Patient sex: F
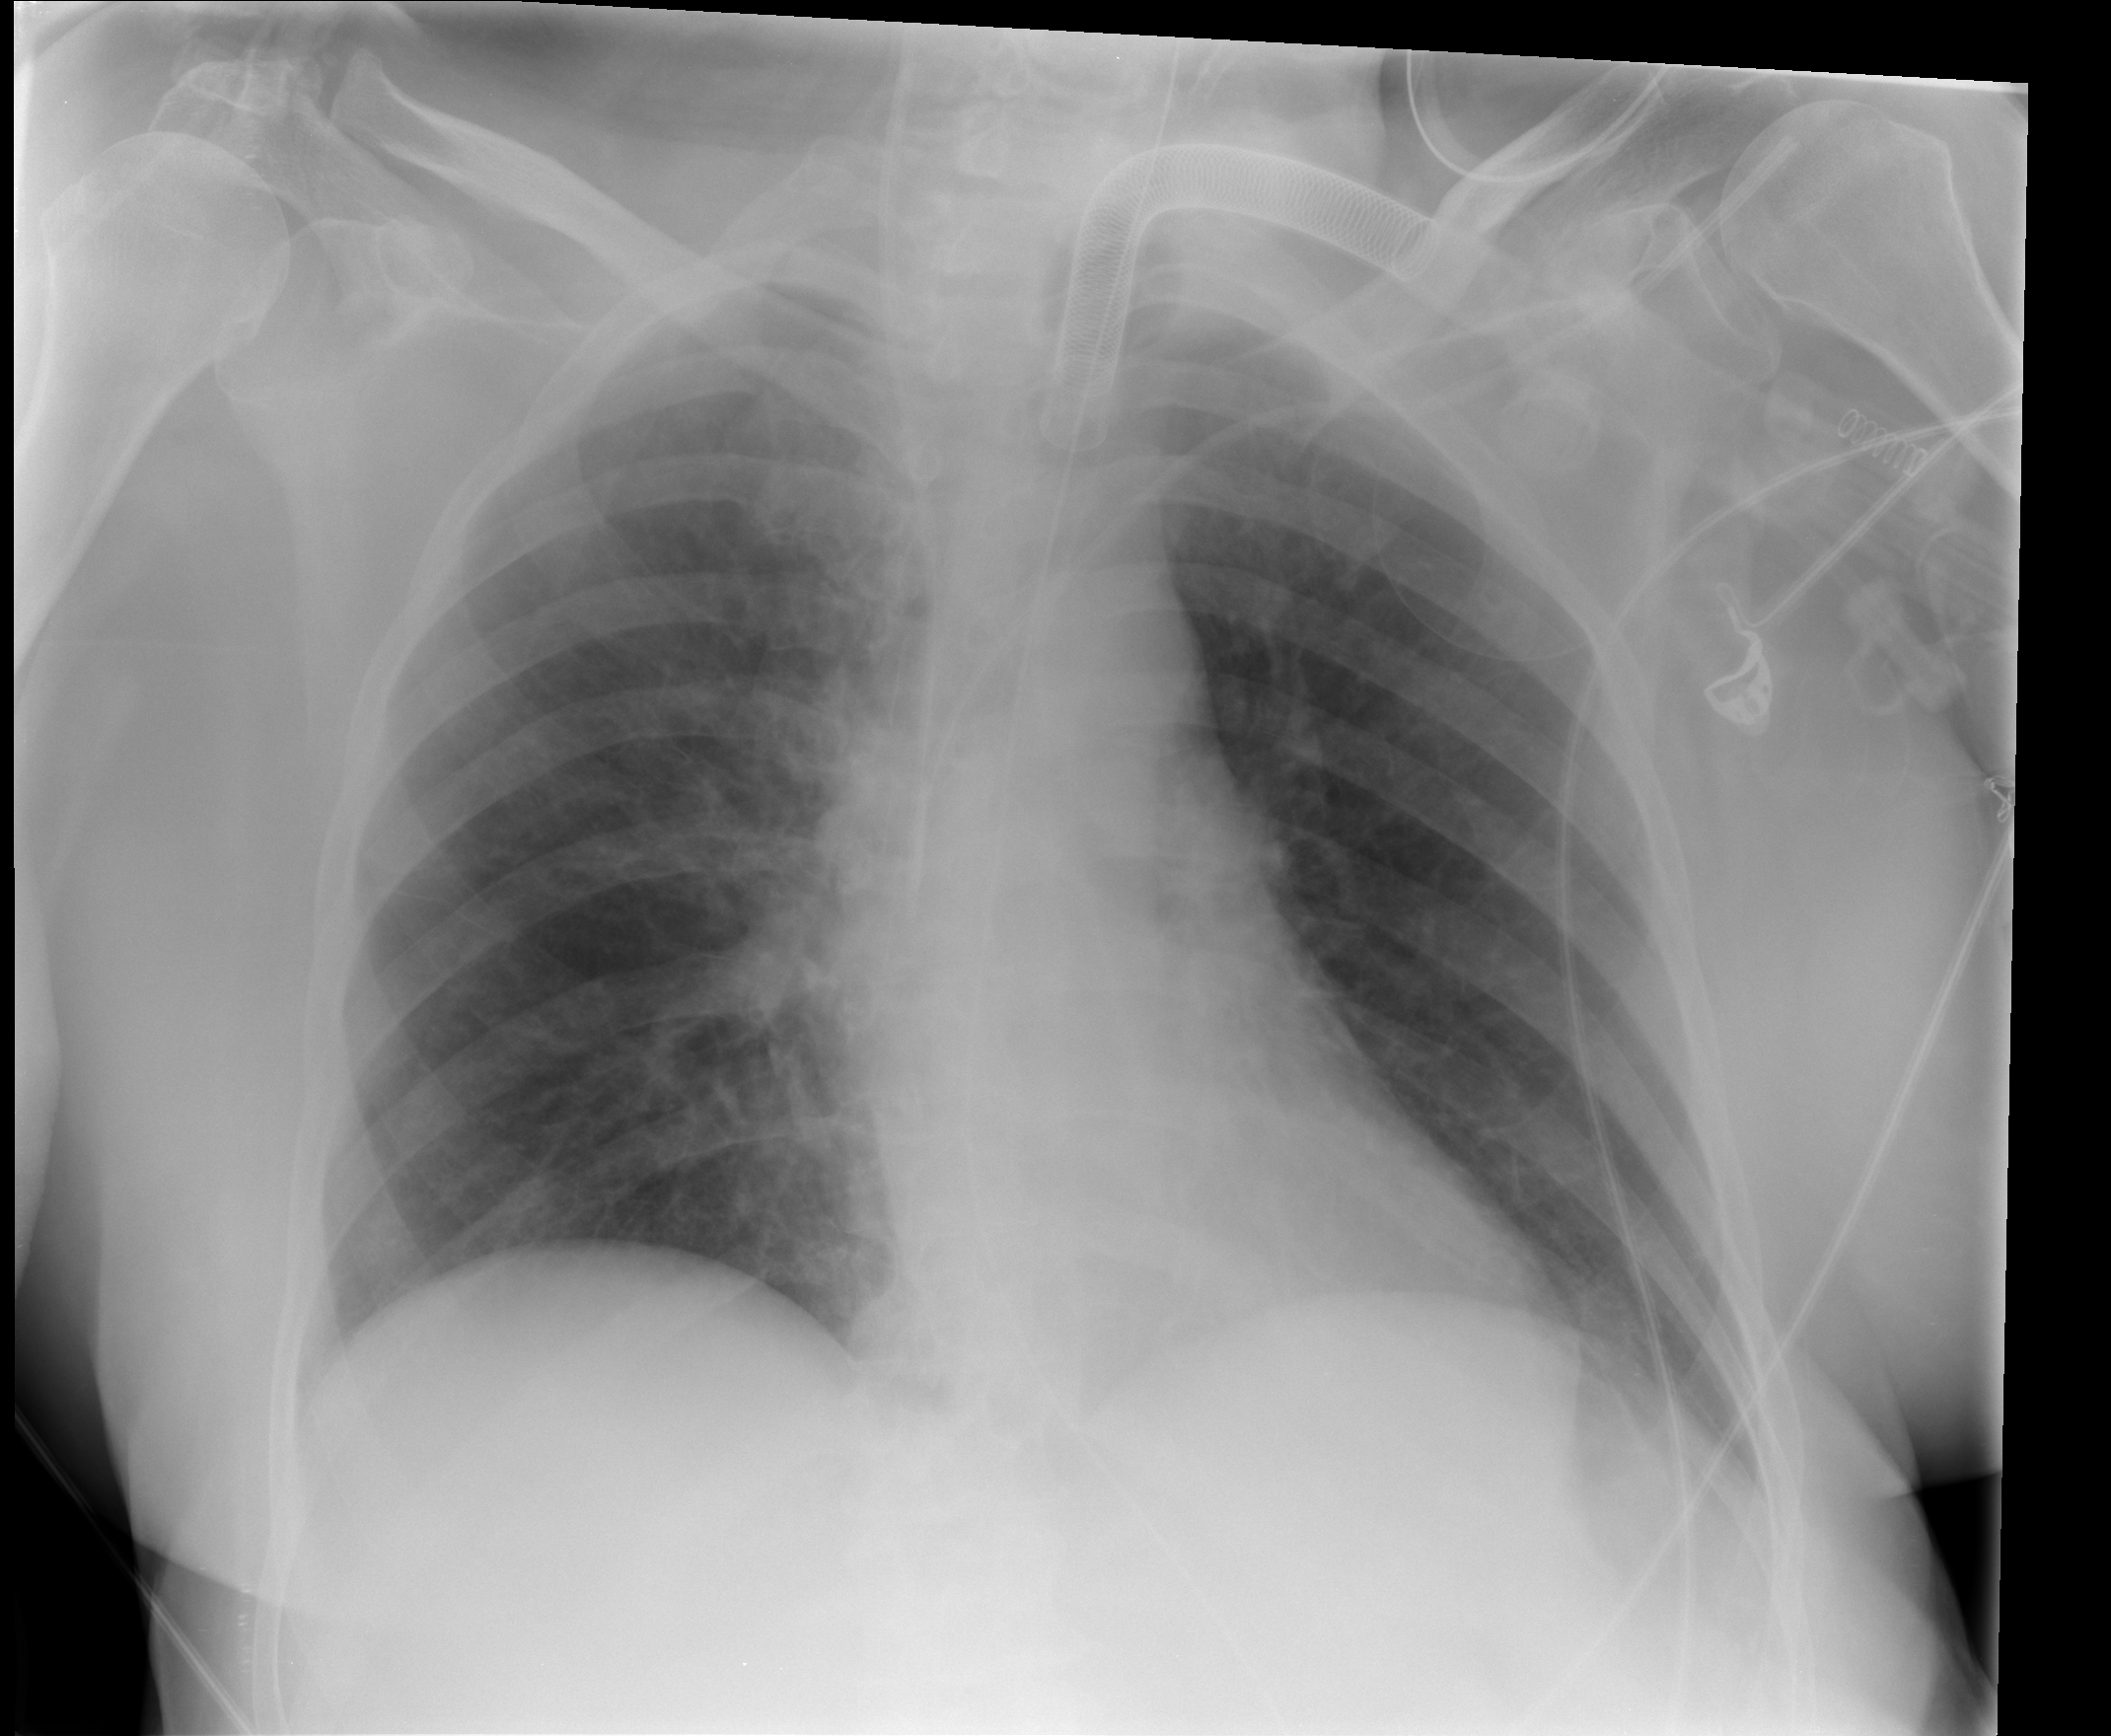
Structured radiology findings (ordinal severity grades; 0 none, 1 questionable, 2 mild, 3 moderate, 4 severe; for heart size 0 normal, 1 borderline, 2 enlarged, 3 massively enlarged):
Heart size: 2
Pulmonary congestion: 0
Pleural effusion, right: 0
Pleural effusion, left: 0
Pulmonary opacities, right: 2
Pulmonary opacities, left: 0
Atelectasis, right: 2
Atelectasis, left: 0